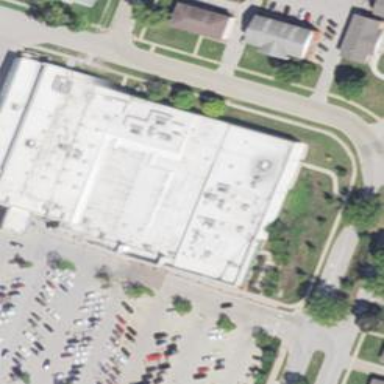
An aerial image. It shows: Pharmacy providing healthcare services.